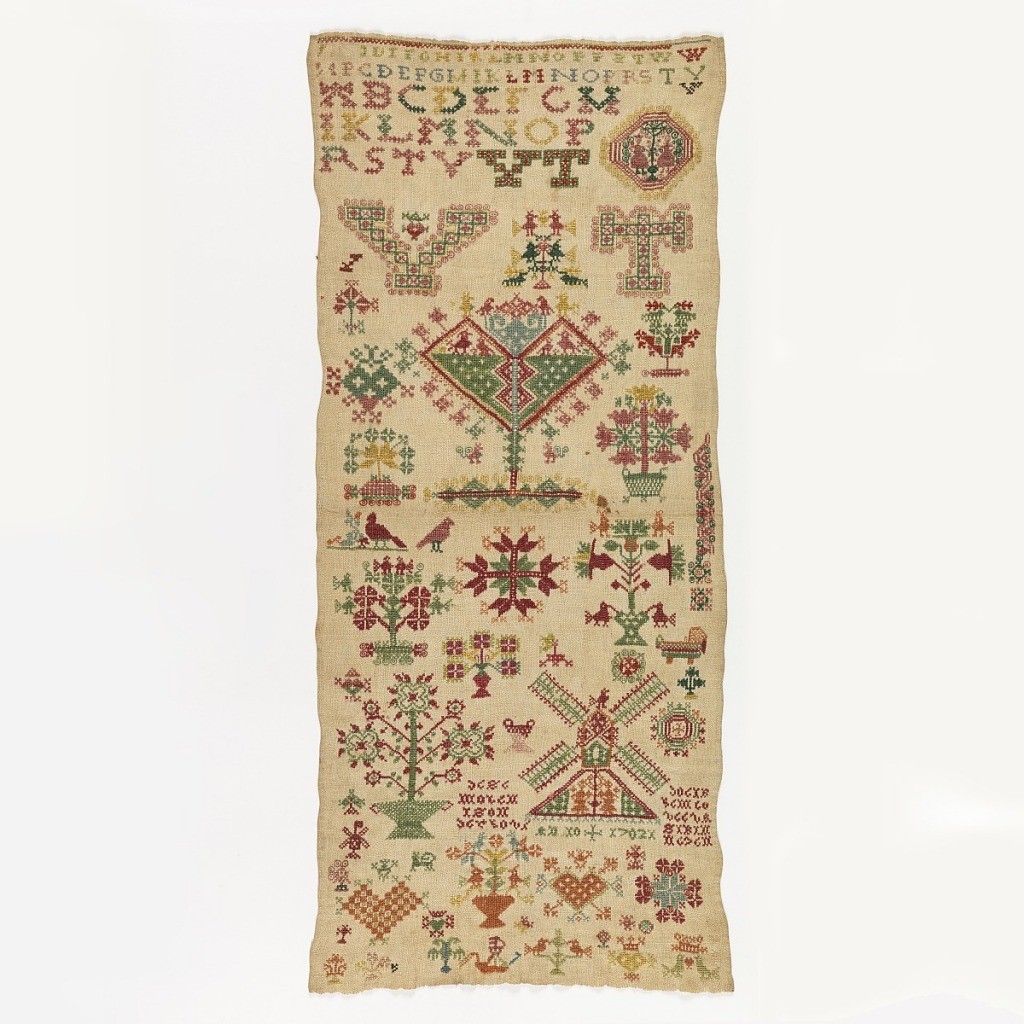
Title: Sampler
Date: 1724
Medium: wool embroidery on linen foundation Technique: embroidered in cross and back stitches on plain weave foundation
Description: Alphabets, heart on stem, isolated motifs including windmill and cradle.